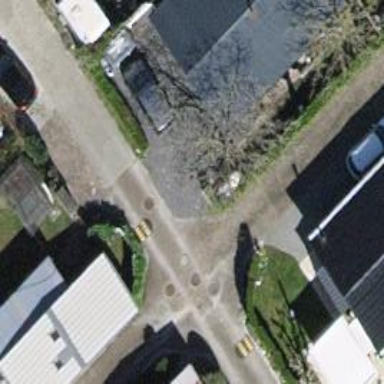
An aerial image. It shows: Bump for traffic calming.